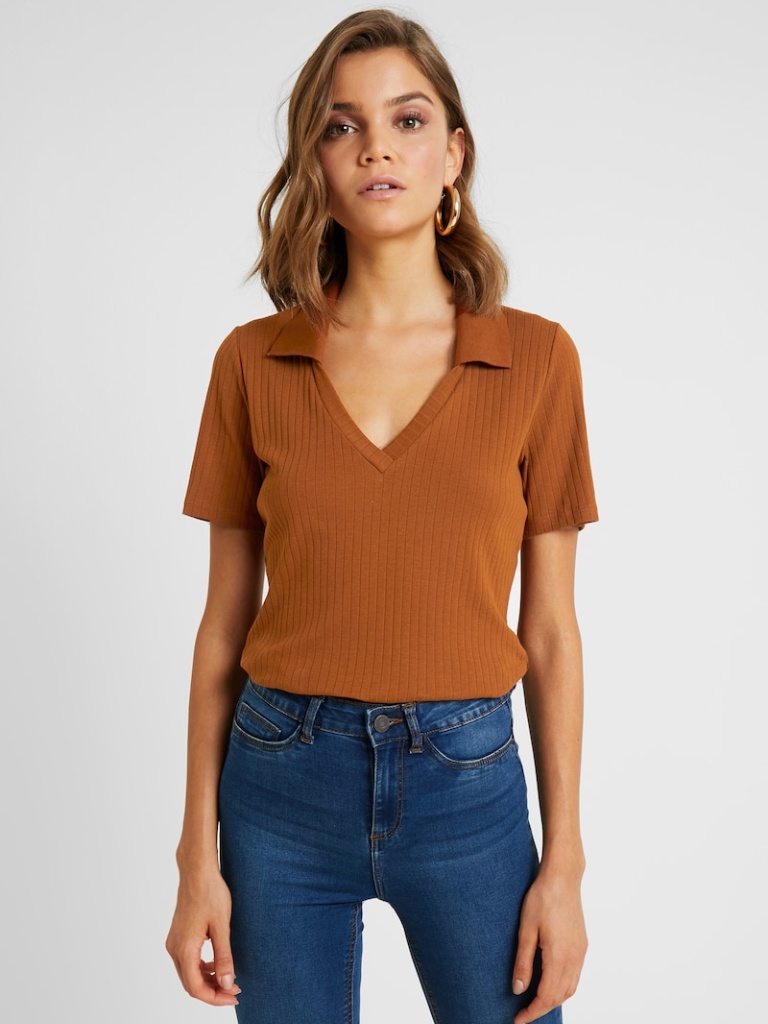
knit fitted short sleeve waist length Fully Tucked in collared polo